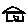
Label: house